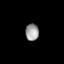
Tissue: lung
Cell type: T cells
Senescence score: 0.5732
Nuclear area (px): 218
Mean DAPI intensity: 157.986